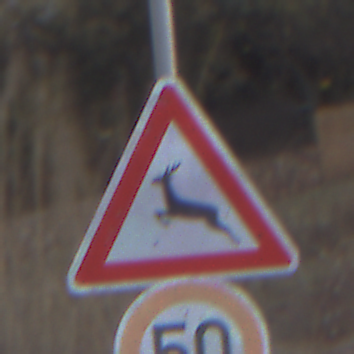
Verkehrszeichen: WildwechselRechts
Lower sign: Geschwindigkeit50
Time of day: SunriseSunset
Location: Outdoor (Suburban)
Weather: Clear
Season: NotSpecified
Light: Natural